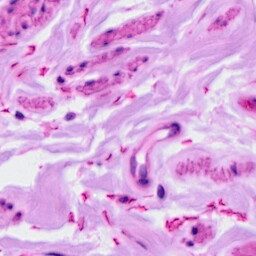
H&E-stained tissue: Ovarian